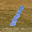
Label: 1